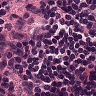
Metastatic tissue present: no